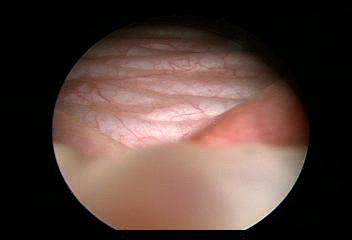
Modality: WLC
Class: Normal mucosa
Bladder cancer association: No